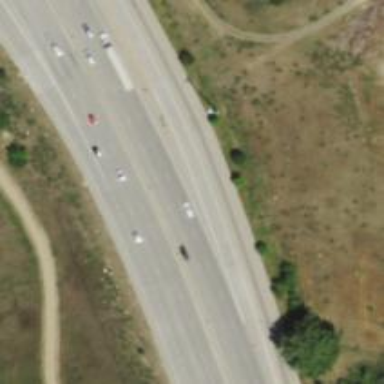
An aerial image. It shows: This image shows trunk highway that functions as expressway.